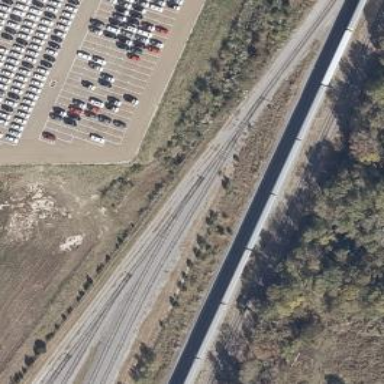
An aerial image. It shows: Rail spur service.